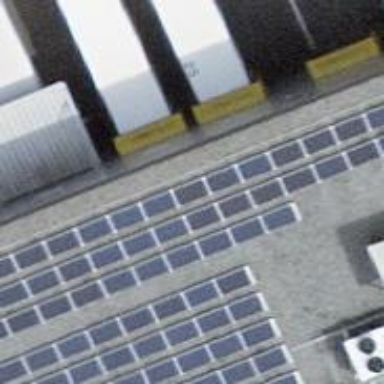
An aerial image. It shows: Solar power generator with photovoltaic panels.